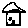
Label: house